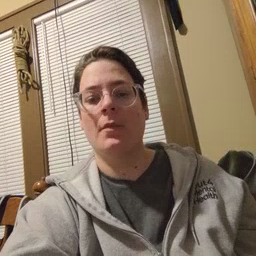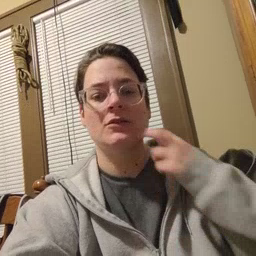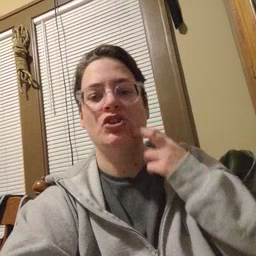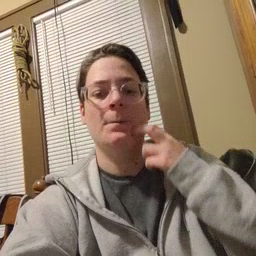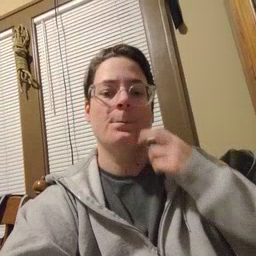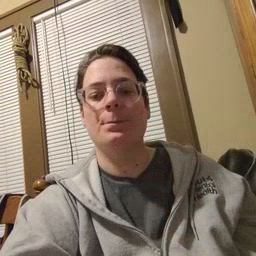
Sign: gum